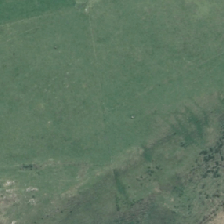
Land cover: high_producing_grassland